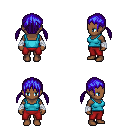
a pixel art fantasy rpg character, female body template, human, dark skin, teal pirate shirt, red pants, blue twin-tailed hairstyle, white cloth bandages, four views (front, back, left, right), 2x2 character sprite sheet, small pixel art, hard edges, no anti-aliasing